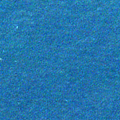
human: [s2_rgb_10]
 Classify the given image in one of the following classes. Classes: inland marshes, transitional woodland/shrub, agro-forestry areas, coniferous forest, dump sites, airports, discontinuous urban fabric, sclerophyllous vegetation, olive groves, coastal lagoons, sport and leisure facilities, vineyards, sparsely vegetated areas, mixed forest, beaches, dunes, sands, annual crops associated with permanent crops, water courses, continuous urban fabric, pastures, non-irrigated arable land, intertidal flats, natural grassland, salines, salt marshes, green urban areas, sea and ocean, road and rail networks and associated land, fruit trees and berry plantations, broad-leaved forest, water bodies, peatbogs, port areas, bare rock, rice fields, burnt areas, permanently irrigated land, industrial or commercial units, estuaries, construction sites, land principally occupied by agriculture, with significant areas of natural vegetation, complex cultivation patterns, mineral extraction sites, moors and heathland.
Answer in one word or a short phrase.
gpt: sea and ocean